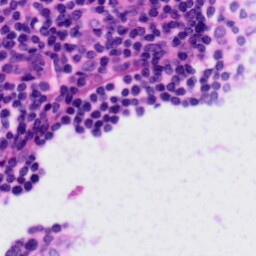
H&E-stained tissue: Tonsil